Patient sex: M
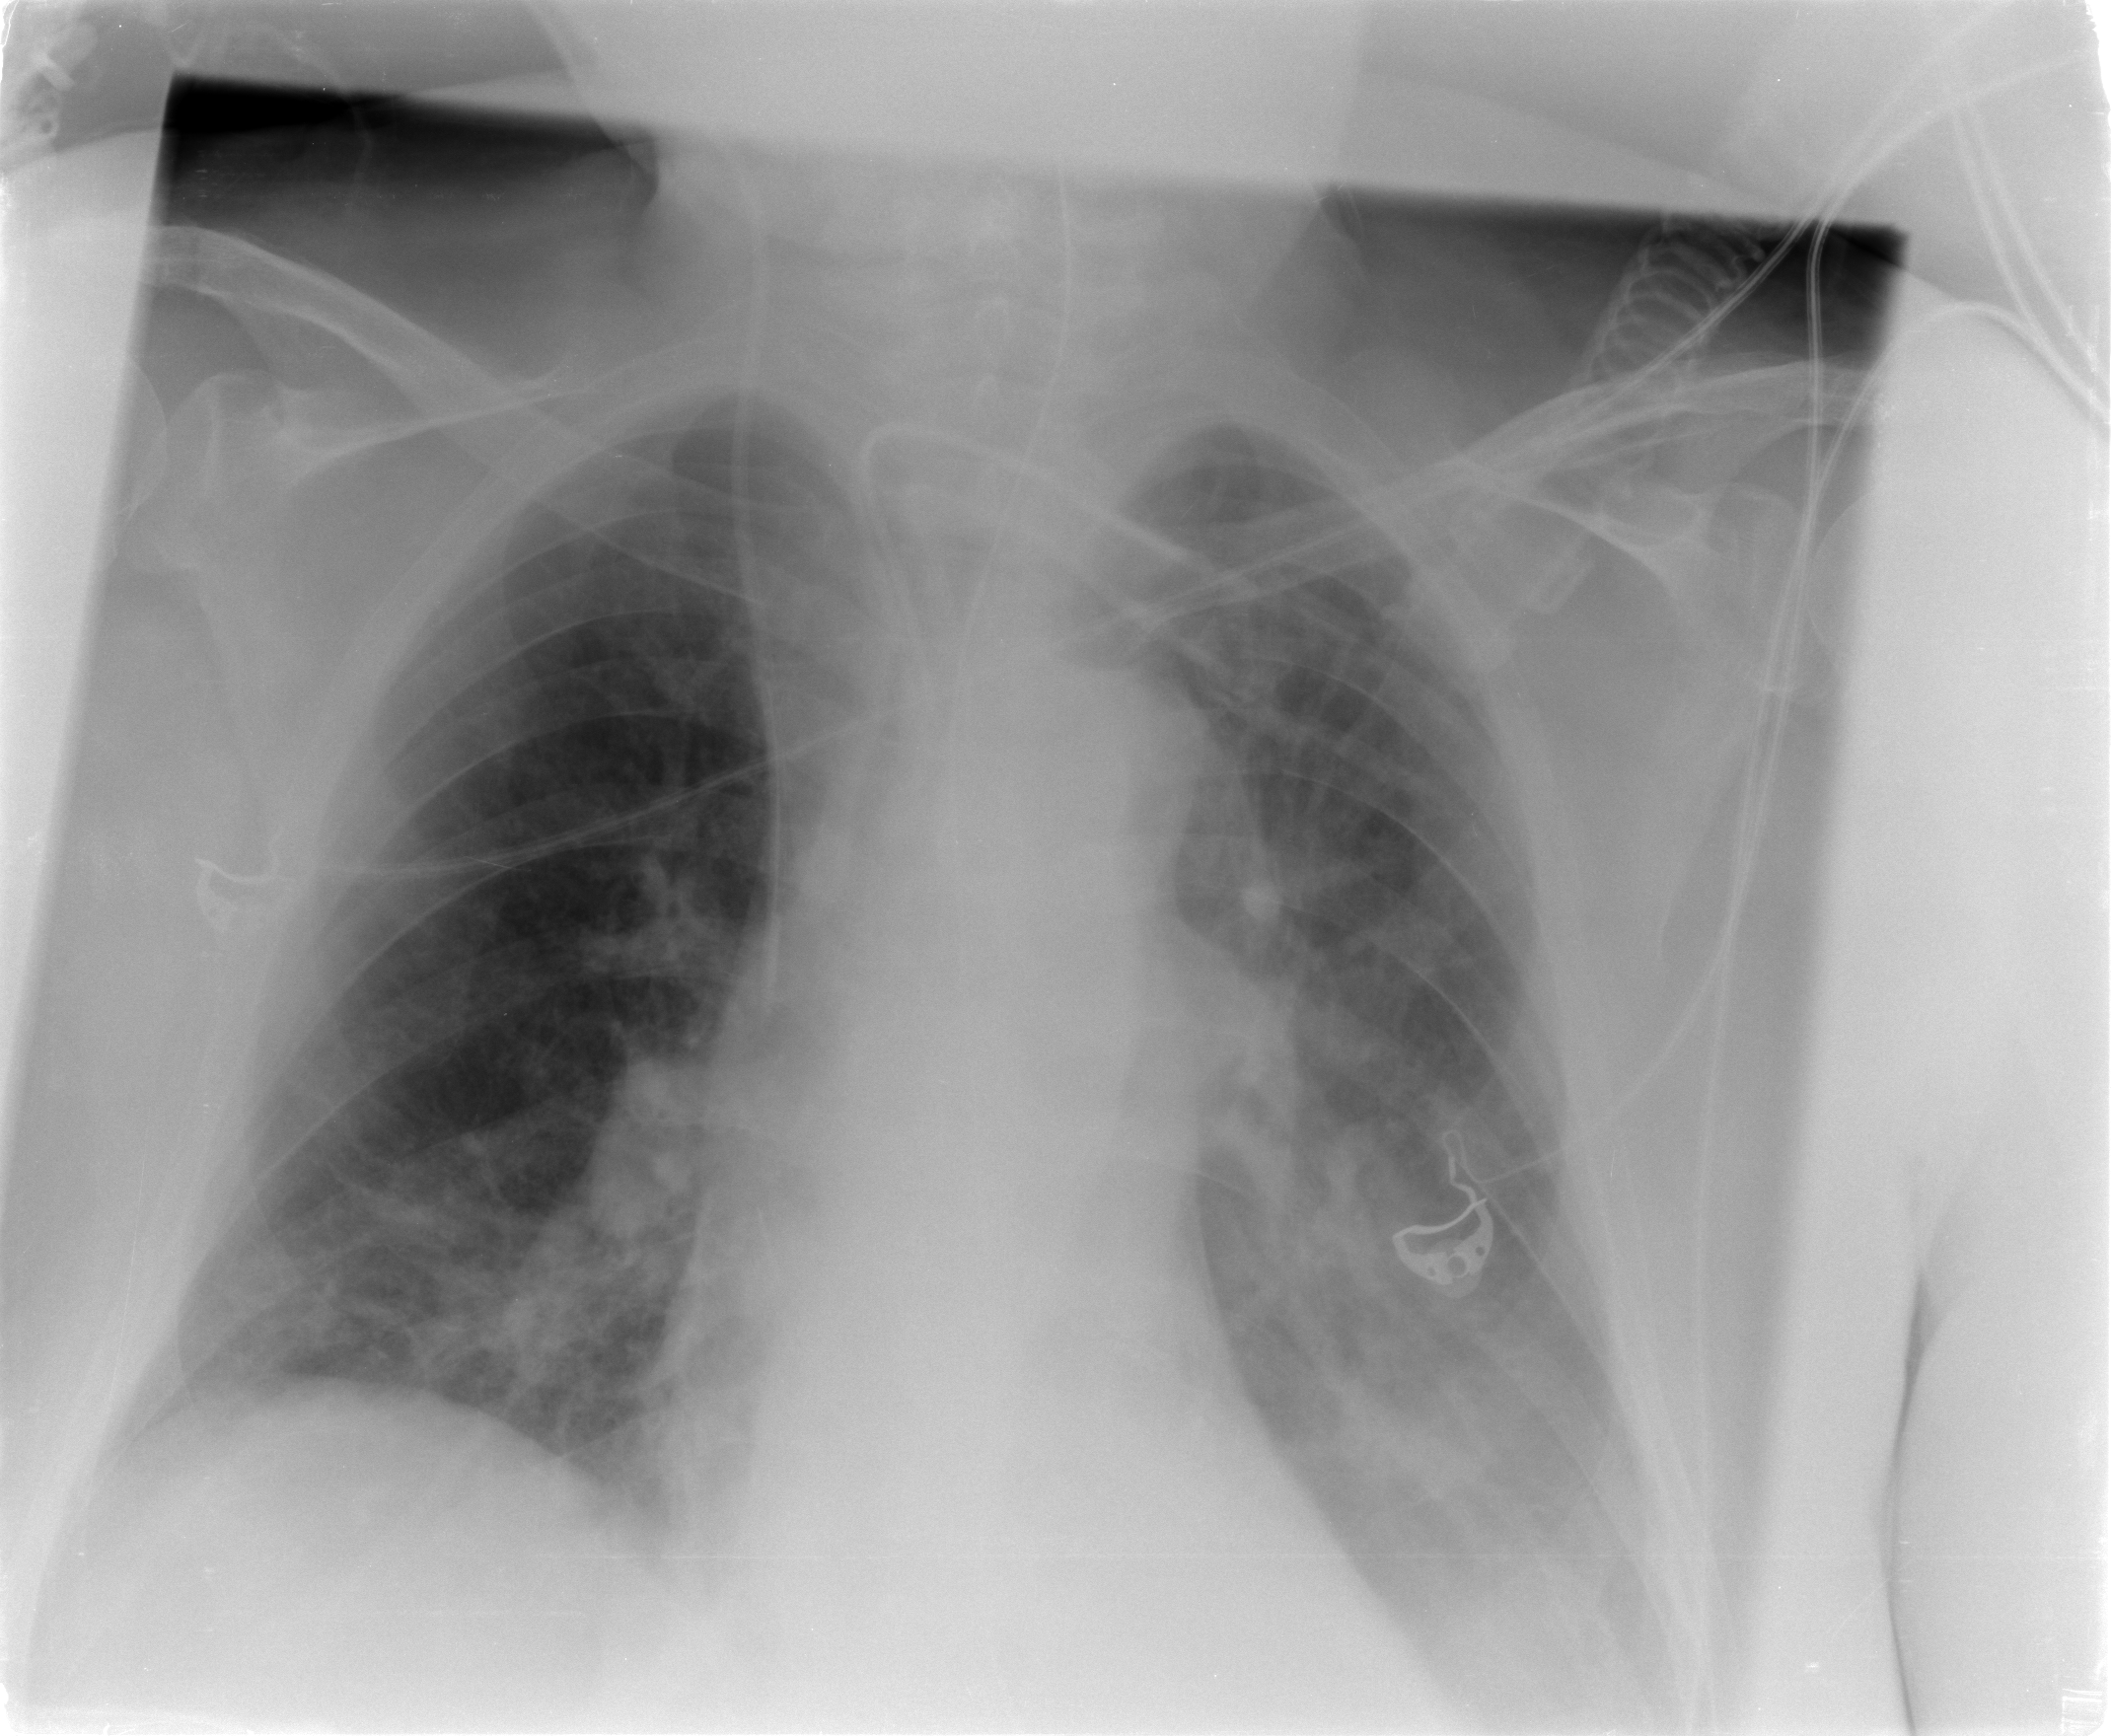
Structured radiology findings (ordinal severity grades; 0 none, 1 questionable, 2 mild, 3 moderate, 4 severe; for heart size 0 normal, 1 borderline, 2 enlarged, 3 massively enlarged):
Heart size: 0
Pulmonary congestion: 2
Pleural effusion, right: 0
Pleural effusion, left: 2
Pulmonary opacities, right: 0
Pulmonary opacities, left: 0
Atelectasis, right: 0
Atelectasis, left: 2